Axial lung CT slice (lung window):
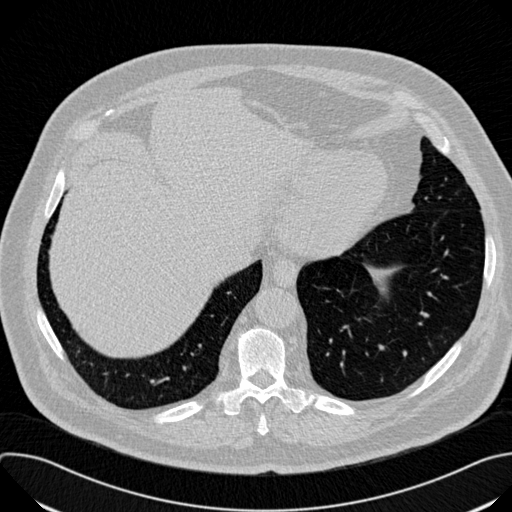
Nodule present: no